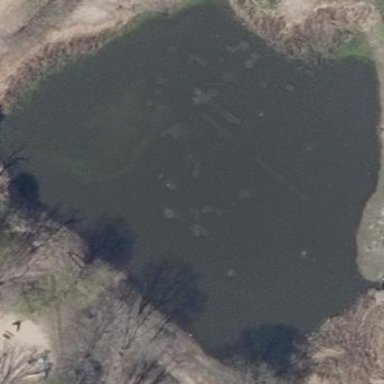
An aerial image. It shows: Pond with natural water.